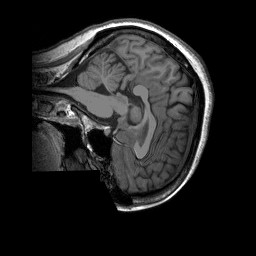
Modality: T1w
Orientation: sagittal
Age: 32
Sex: female
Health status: ill